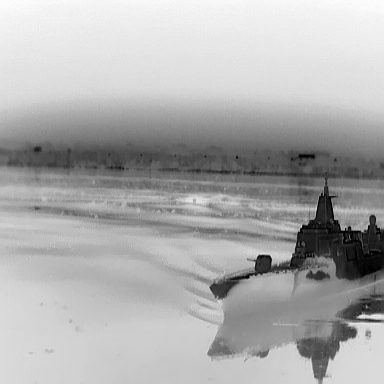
There is a warship in the infrared image.